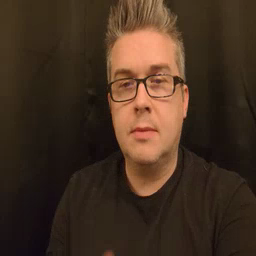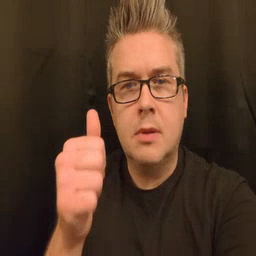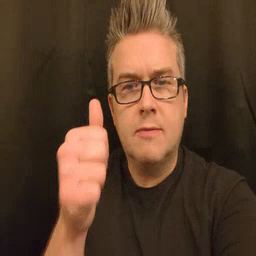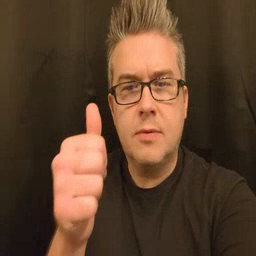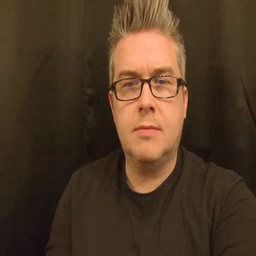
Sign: yourself